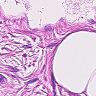
Metastatic tissue present: no